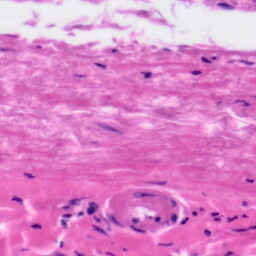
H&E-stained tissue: Tonsil